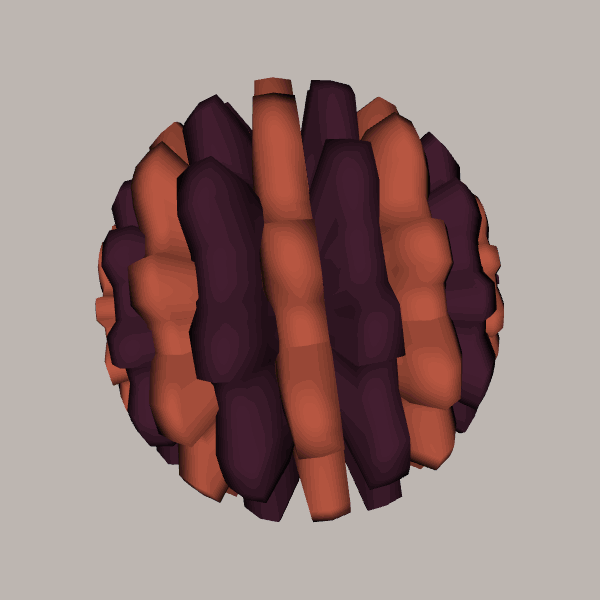
Background: light